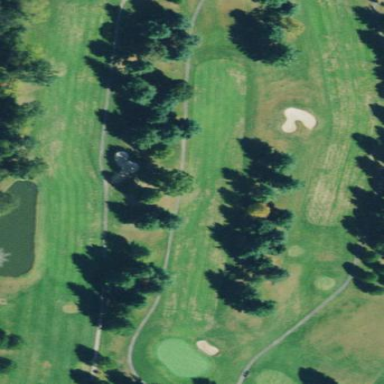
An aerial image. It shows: Grassy area designated as golf fairway.